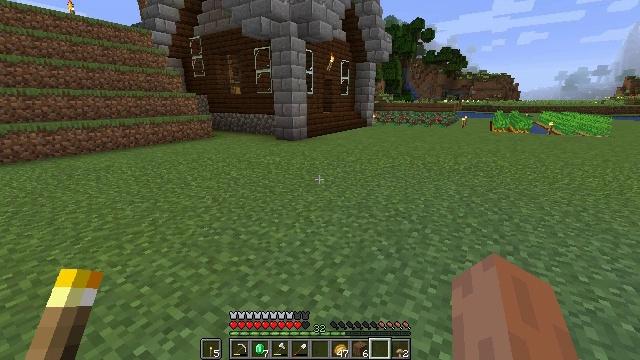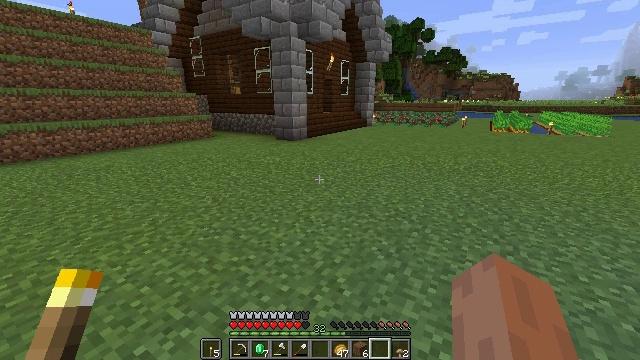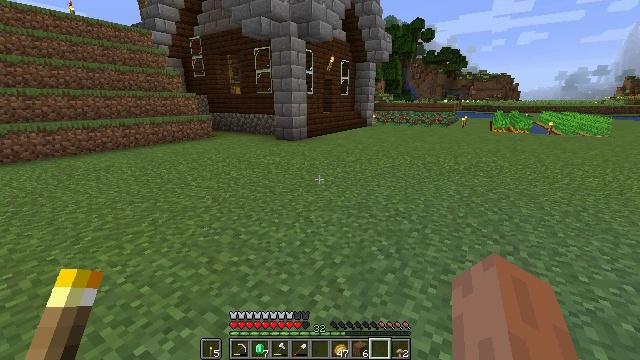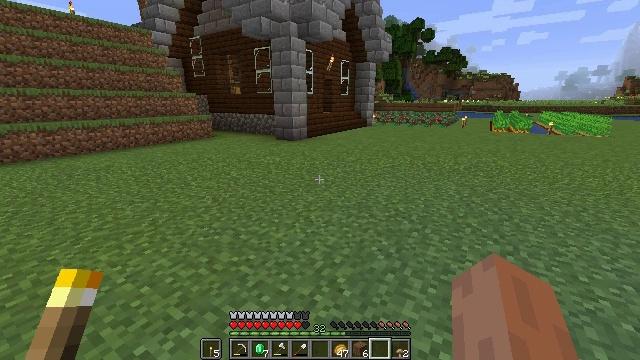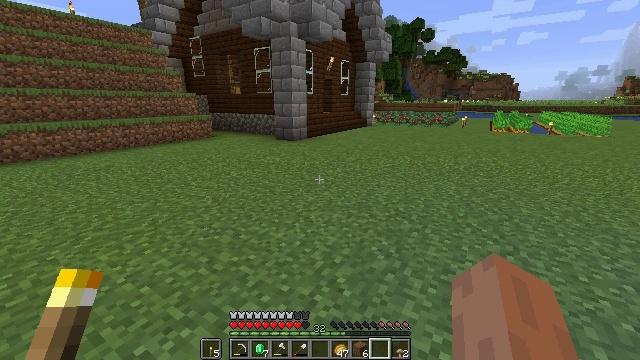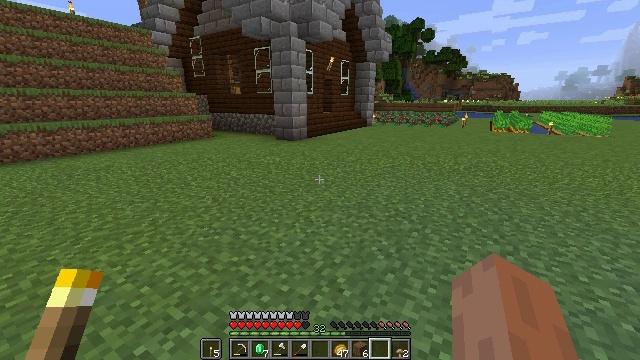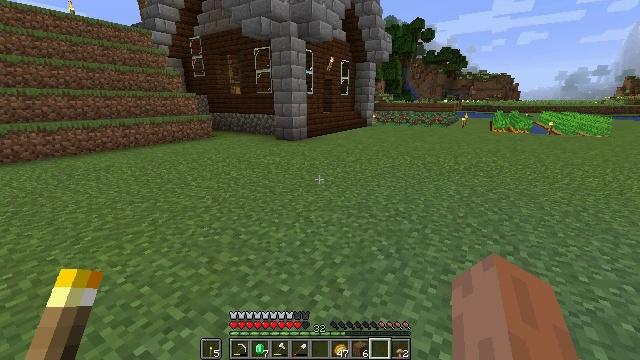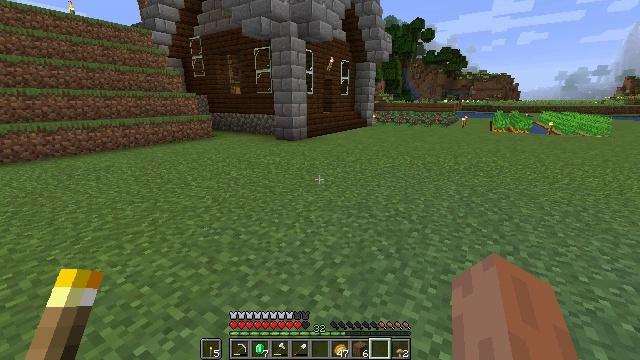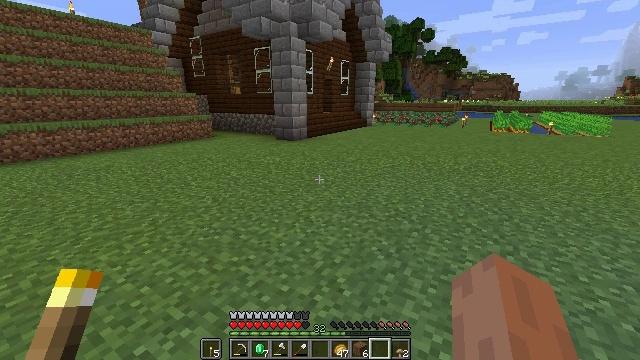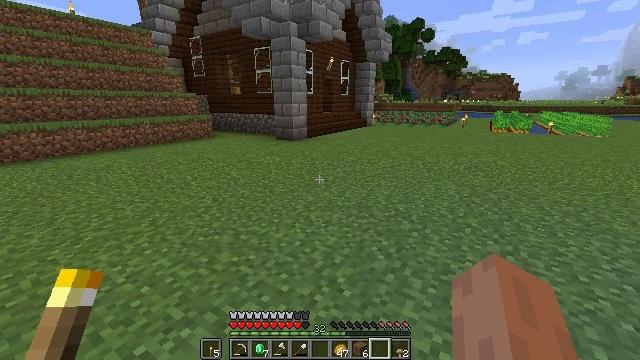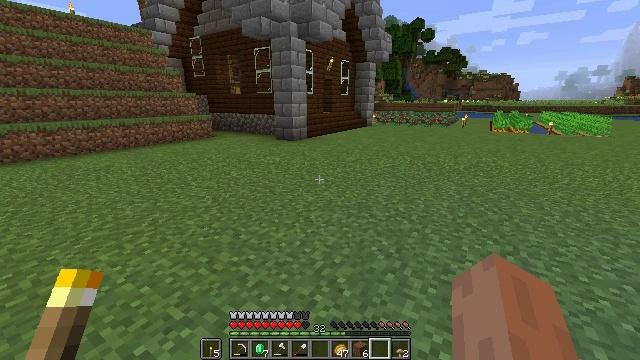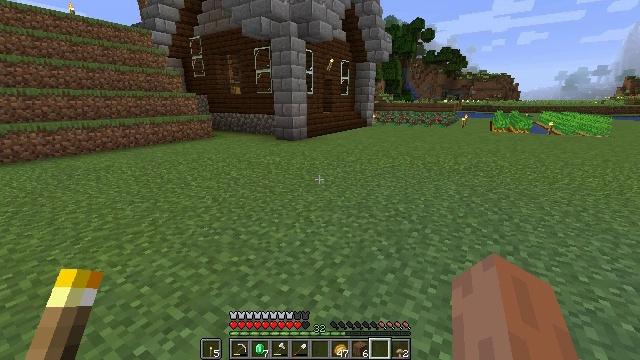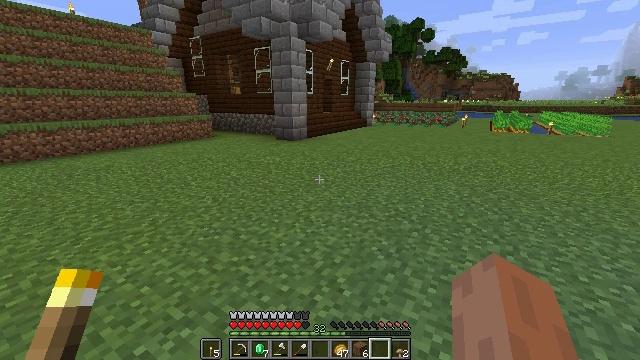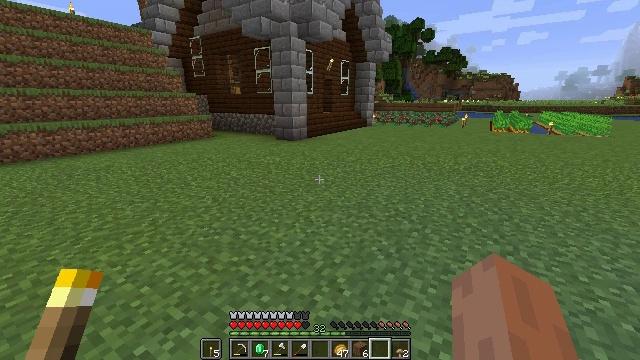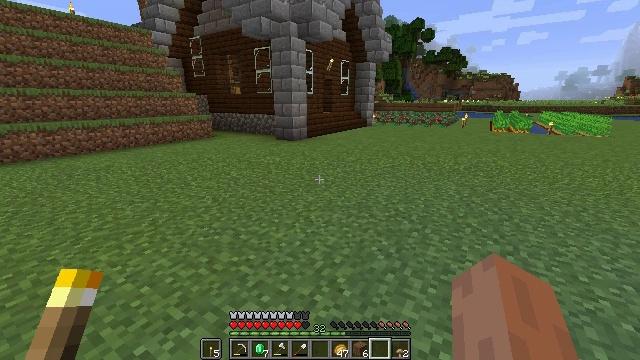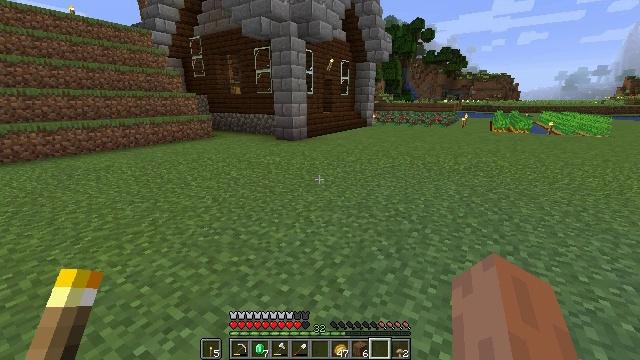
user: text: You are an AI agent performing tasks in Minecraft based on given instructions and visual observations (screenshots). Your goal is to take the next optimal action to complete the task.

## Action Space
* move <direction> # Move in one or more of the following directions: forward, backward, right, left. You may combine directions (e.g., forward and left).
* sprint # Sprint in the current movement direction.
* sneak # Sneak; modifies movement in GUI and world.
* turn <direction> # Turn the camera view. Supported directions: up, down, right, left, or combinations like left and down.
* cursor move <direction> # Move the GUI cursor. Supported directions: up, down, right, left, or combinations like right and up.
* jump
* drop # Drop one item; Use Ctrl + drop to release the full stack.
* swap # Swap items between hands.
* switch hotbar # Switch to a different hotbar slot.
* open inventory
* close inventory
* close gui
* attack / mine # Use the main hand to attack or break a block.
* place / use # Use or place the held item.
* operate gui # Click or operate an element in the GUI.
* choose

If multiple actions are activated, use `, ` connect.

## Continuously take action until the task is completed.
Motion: motion action
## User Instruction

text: Use the crafting grid to obtain spruce stairs from planks.
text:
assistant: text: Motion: no_op
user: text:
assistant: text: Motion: no_op
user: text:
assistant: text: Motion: no_op
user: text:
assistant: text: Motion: no_op
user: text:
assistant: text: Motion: no_op
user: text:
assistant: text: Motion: no_op
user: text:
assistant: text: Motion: no_op
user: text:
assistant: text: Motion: no_op
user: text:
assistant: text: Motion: no_op
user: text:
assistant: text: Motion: no_op
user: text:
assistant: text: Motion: no_op
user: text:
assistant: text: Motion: no_op
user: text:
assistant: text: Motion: no_op
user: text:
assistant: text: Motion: no_op
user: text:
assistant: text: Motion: no_op
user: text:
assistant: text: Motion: no_op
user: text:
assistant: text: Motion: no_op
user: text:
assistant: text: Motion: no_op
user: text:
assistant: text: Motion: no_op
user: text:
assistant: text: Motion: no_op
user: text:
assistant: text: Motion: no_op
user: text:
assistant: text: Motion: no_op
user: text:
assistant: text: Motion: no_op
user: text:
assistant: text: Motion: no_op
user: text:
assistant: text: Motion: no_op
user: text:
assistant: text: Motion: no_op
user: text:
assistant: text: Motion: no_op
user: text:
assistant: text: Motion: no_op
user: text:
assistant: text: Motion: no_op
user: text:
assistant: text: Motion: no_op